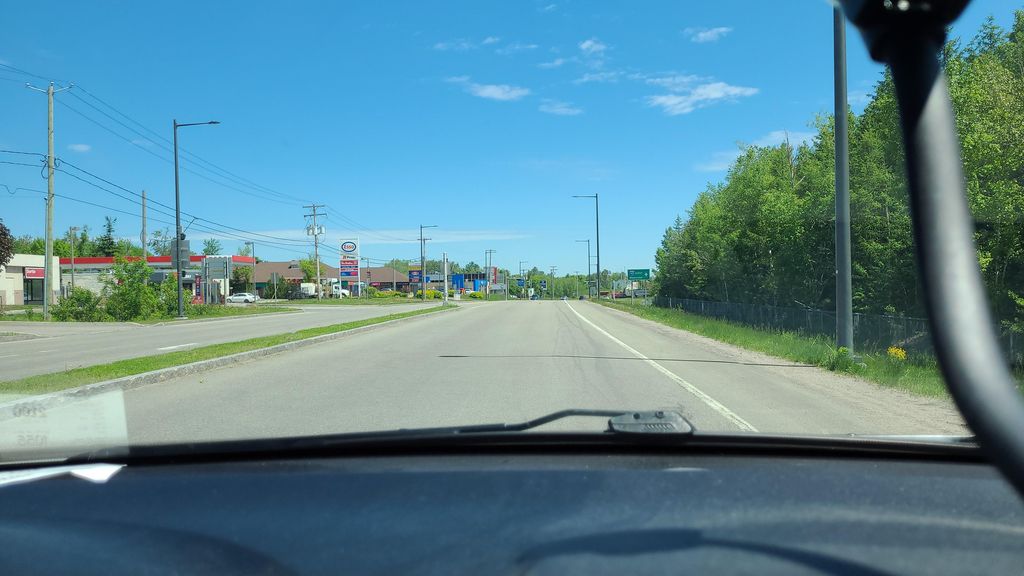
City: quebec_city